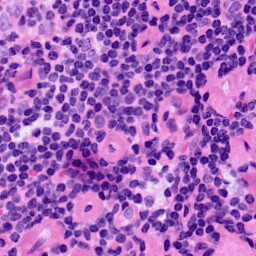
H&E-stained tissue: LymphNode